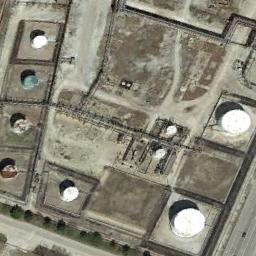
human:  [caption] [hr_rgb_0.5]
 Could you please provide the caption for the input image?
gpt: There are big and small white storage tanks on the bare land .

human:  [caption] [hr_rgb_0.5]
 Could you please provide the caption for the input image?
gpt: Here are four black storage tanks of the same size .

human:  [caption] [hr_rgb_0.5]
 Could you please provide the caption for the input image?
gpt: There are many storage tanks of different sizes .

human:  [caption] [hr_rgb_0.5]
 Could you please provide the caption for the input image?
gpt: There are many neatly arranged storage tanks and many pipelines in the factory .

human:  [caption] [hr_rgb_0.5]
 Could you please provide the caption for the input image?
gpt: There are several storage tanks of different sizes .